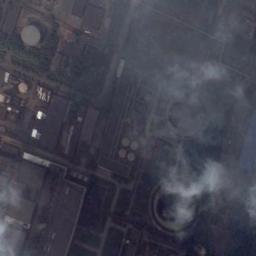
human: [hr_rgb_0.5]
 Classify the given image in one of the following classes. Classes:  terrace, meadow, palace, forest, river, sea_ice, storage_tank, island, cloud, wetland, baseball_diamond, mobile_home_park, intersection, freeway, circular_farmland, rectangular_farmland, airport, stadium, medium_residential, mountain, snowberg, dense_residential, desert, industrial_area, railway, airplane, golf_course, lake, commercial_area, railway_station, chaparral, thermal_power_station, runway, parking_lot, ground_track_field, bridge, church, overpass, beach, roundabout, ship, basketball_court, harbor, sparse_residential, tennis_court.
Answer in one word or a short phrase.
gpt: thermal_power_station